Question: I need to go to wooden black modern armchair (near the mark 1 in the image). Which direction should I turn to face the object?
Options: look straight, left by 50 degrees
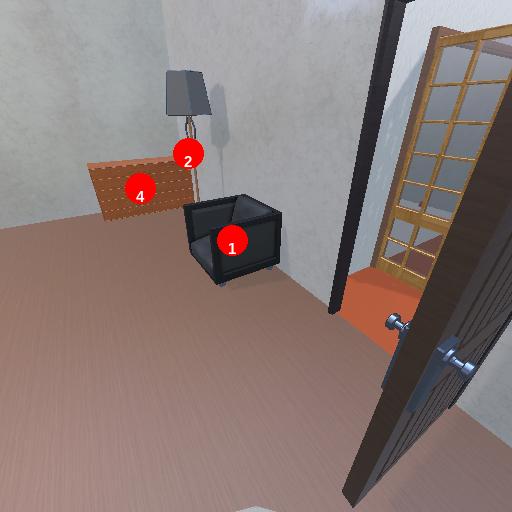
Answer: look straight